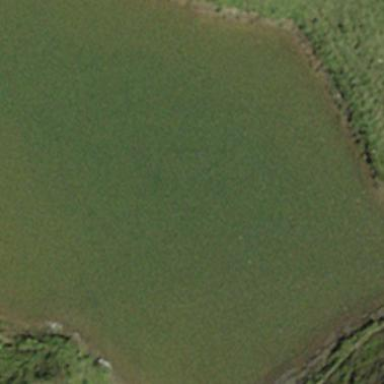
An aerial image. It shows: Pond with natural water.